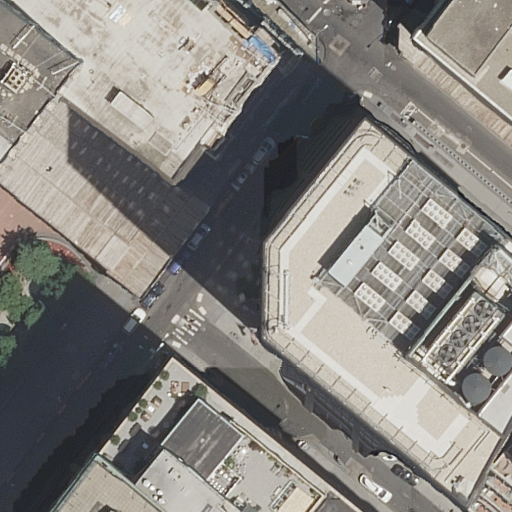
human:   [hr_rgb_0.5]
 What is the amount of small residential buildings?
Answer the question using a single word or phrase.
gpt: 1

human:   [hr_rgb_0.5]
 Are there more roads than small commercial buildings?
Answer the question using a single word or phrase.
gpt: yes

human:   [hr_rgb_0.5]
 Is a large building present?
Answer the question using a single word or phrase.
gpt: yes

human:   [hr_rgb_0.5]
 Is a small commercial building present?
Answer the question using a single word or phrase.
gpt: no

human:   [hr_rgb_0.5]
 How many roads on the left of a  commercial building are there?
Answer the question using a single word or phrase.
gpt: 0

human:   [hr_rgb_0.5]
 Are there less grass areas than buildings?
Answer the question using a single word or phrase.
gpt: yes

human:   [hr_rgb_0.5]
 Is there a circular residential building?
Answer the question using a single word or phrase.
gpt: no

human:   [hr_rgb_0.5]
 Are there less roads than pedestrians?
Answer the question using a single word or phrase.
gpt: no

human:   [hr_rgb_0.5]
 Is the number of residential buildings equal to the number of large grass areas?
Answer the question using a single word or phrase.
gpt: no

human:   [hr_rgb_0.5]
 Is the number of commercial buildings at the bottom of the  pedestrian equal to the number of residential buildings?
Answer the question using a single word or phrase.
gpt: no

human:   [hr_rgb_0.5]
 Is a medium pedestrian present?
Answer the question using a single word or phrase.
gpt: no

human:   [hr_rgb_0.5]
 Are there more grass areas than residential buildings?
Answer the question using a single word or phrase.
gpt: no

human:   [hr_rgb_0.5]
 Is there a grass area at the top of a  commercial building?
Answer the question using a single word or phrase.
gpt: no

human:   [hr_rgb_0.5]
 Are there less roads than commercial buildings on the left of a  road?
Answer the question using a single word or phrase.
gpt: no

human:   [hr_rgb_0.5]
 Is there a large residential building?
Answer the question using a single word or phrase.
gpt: yes

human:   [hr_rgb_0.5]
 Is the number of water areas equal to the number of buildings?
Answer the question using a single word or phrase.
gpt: no

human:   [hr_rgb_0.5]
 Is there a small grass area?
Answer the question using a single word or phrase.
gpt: no

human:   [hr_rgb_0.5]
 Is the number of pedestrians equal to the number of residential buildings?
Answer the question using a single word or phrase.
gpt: no

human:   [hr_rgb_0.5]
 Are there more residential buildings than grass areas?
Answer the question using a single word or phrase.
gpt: yes

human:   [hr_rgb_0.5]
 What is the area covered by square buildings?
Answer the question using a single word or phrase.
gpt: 0m2

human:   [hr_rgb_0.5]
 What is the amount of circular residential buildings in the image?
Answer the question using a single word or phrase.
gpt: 0

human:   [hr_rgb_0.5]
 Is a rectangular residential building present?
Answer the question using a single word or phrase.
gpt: yes

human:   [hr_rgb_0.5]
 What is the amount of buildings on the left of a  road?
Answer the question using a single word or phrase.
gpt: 4

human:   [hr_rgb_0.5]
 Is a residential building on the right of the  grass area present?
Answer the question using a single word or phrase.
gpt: yes

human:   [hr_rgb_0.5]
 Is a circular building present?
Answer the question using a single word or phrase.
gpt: no

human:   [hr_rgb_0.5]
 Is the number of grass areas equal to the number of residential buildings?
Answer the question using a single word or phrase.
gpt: no

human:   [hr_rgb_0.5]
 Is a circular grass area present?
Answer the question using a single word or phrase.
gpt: no

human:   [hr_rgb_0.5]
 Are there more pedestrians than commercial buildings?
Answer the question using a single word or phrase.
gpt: yes

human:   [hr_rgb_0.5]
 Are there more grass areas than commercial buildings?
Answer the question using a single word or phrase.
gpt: yes

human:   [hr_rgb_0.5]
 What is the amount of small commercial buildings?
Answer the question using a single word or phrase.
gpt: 0

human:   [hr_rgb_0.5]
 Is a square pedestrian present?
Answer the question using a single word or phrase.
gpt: no

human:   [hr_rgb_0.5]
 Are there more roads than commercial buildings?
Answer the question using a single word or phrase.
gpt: yes

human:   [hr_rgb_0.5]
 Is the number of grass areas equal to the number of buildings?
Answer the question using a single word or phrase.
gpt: no

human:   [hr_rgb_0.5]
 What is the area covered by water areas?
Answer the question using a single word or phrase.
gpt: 0m2

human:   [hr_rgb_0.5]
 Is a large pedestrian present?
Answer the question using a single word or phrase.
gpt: yes

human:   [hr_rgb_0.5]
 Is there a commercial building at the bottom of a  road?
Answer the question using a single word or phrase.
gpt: no